Interaction volume radius: 5 \u00c5
Interaction volume height: 20 \u00c5
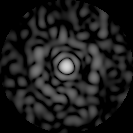
Disorder parameter: 0.8752